Question: I am learning OpenGL and having a problem with gluPerspective. Here is the code I use in Init()
'''
// Calculate The Aspect Ratio Of The Window
// The parameters are:
// (view angle, aspect ration of the width to the height,
// The closest distance to the camera before it clips,
// FOV, Ratio, The farthest distance before it stops drawing)
gluPerspective(45.0f,(GLfloat)width/(GLfloat)height, 0.5f, 3000.0f);
'''
My scene works right.. but as soon as I go a little bit away from my objects they dissapear (As the red balls in image). :
<URL>
I understand that red balls are outside of view and won't be shown. So what I want is to increase the distance where it stops drawing. I tried increasing 3000.0f but is not working!.
'''
gluPerspective(45.0f,(GLfloat)width/(GLfloat)height, 0.5f, <PHONE>.0f);
'''
So my question is :
Some pics about the problem:
<URL>
<URL>
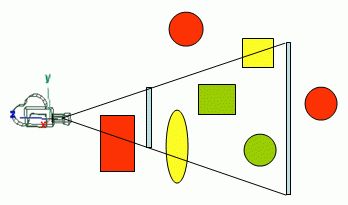
Answer: I figured out what was happening so I answer this myself to help other people in the future:
Changing zfar works ok. The problem I had was (not included in the question for simplification) was my skybox.
So if you have a similar problem just double check your skybox. If it were a zfar problem everthing should
be black instead of having a sky texture!